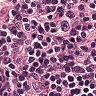
Metastatic tissue present: no